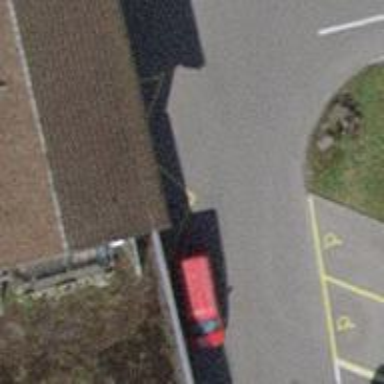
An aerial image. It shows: Post box is visible.